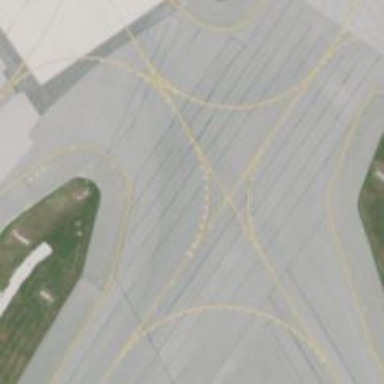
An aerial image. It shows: View of taxiway at the airport.